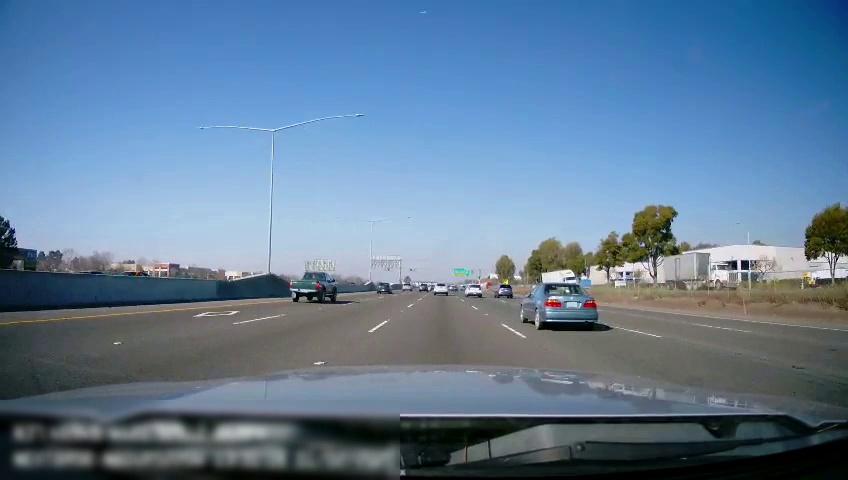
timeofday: Day
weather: Sunny
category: Drivable Space
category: Vehicles | Car
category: Vehicles | Car
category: Vehicles | Truck
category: Vehicles | Truck
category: Vehicles | SUV
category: Vehicles | Car
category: Vehicles | SUV
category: Vehicles | SUV
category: Vehicles | Car
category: Vehicles | Truck
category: Vehicles | SUV
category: Vehicles | Car
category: Lanes | Current Lane
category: Lanes | Current Lane
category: Lanes | Alternate Lane
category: Lanes | Alternate Lane
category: Lanes | Alternate Lane
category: Lanes | Alternate Lane
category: Lanes | Alternate Lane
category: Traffic | Signs